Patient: sex F, age 77
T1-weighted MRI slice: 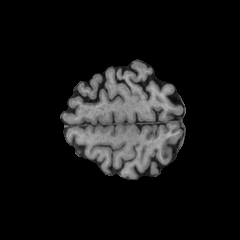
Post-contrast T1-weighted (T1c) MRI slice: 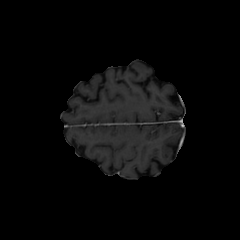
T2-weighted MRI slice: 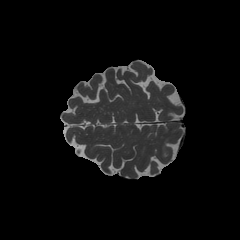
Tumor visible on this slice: no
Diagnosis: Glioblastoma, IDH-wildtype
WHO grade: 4